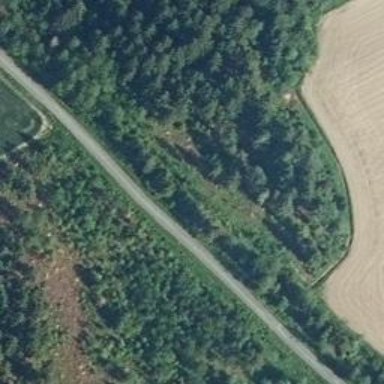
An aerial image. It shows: Well-maintained track road of grade 1.